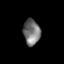
Tissue: skin
Cell type: Epithelial cells
Senescence score: 0.7028
Nuclear area (px): 429
Mean DAPI intensity: 116.016